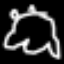
Label: frog